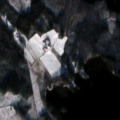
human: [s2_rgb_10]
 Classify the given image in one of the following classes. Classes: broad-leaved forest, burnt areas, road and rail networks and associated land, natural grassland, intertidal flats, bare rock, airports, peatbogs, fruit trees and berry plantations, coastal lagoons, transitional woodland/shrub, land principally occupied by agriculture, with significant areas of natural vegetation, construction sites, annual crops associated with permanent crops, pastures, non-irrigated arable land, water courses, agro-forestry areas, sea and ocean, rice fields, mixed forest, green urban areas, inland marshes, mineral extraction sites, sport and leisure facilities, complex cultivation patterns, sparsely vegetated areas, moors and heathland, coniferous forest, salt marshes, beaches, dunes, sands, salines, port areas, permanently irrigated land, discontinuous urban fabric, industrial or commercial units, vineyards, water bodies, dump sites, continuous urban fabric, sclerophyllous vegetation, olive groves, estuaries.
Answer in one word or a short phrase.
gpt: land principally occupied by agriculture, with significant areas of natural vegetation, broad-leaved forest, mixed forest, transitional woodland/shrub, water bodies